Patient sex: M
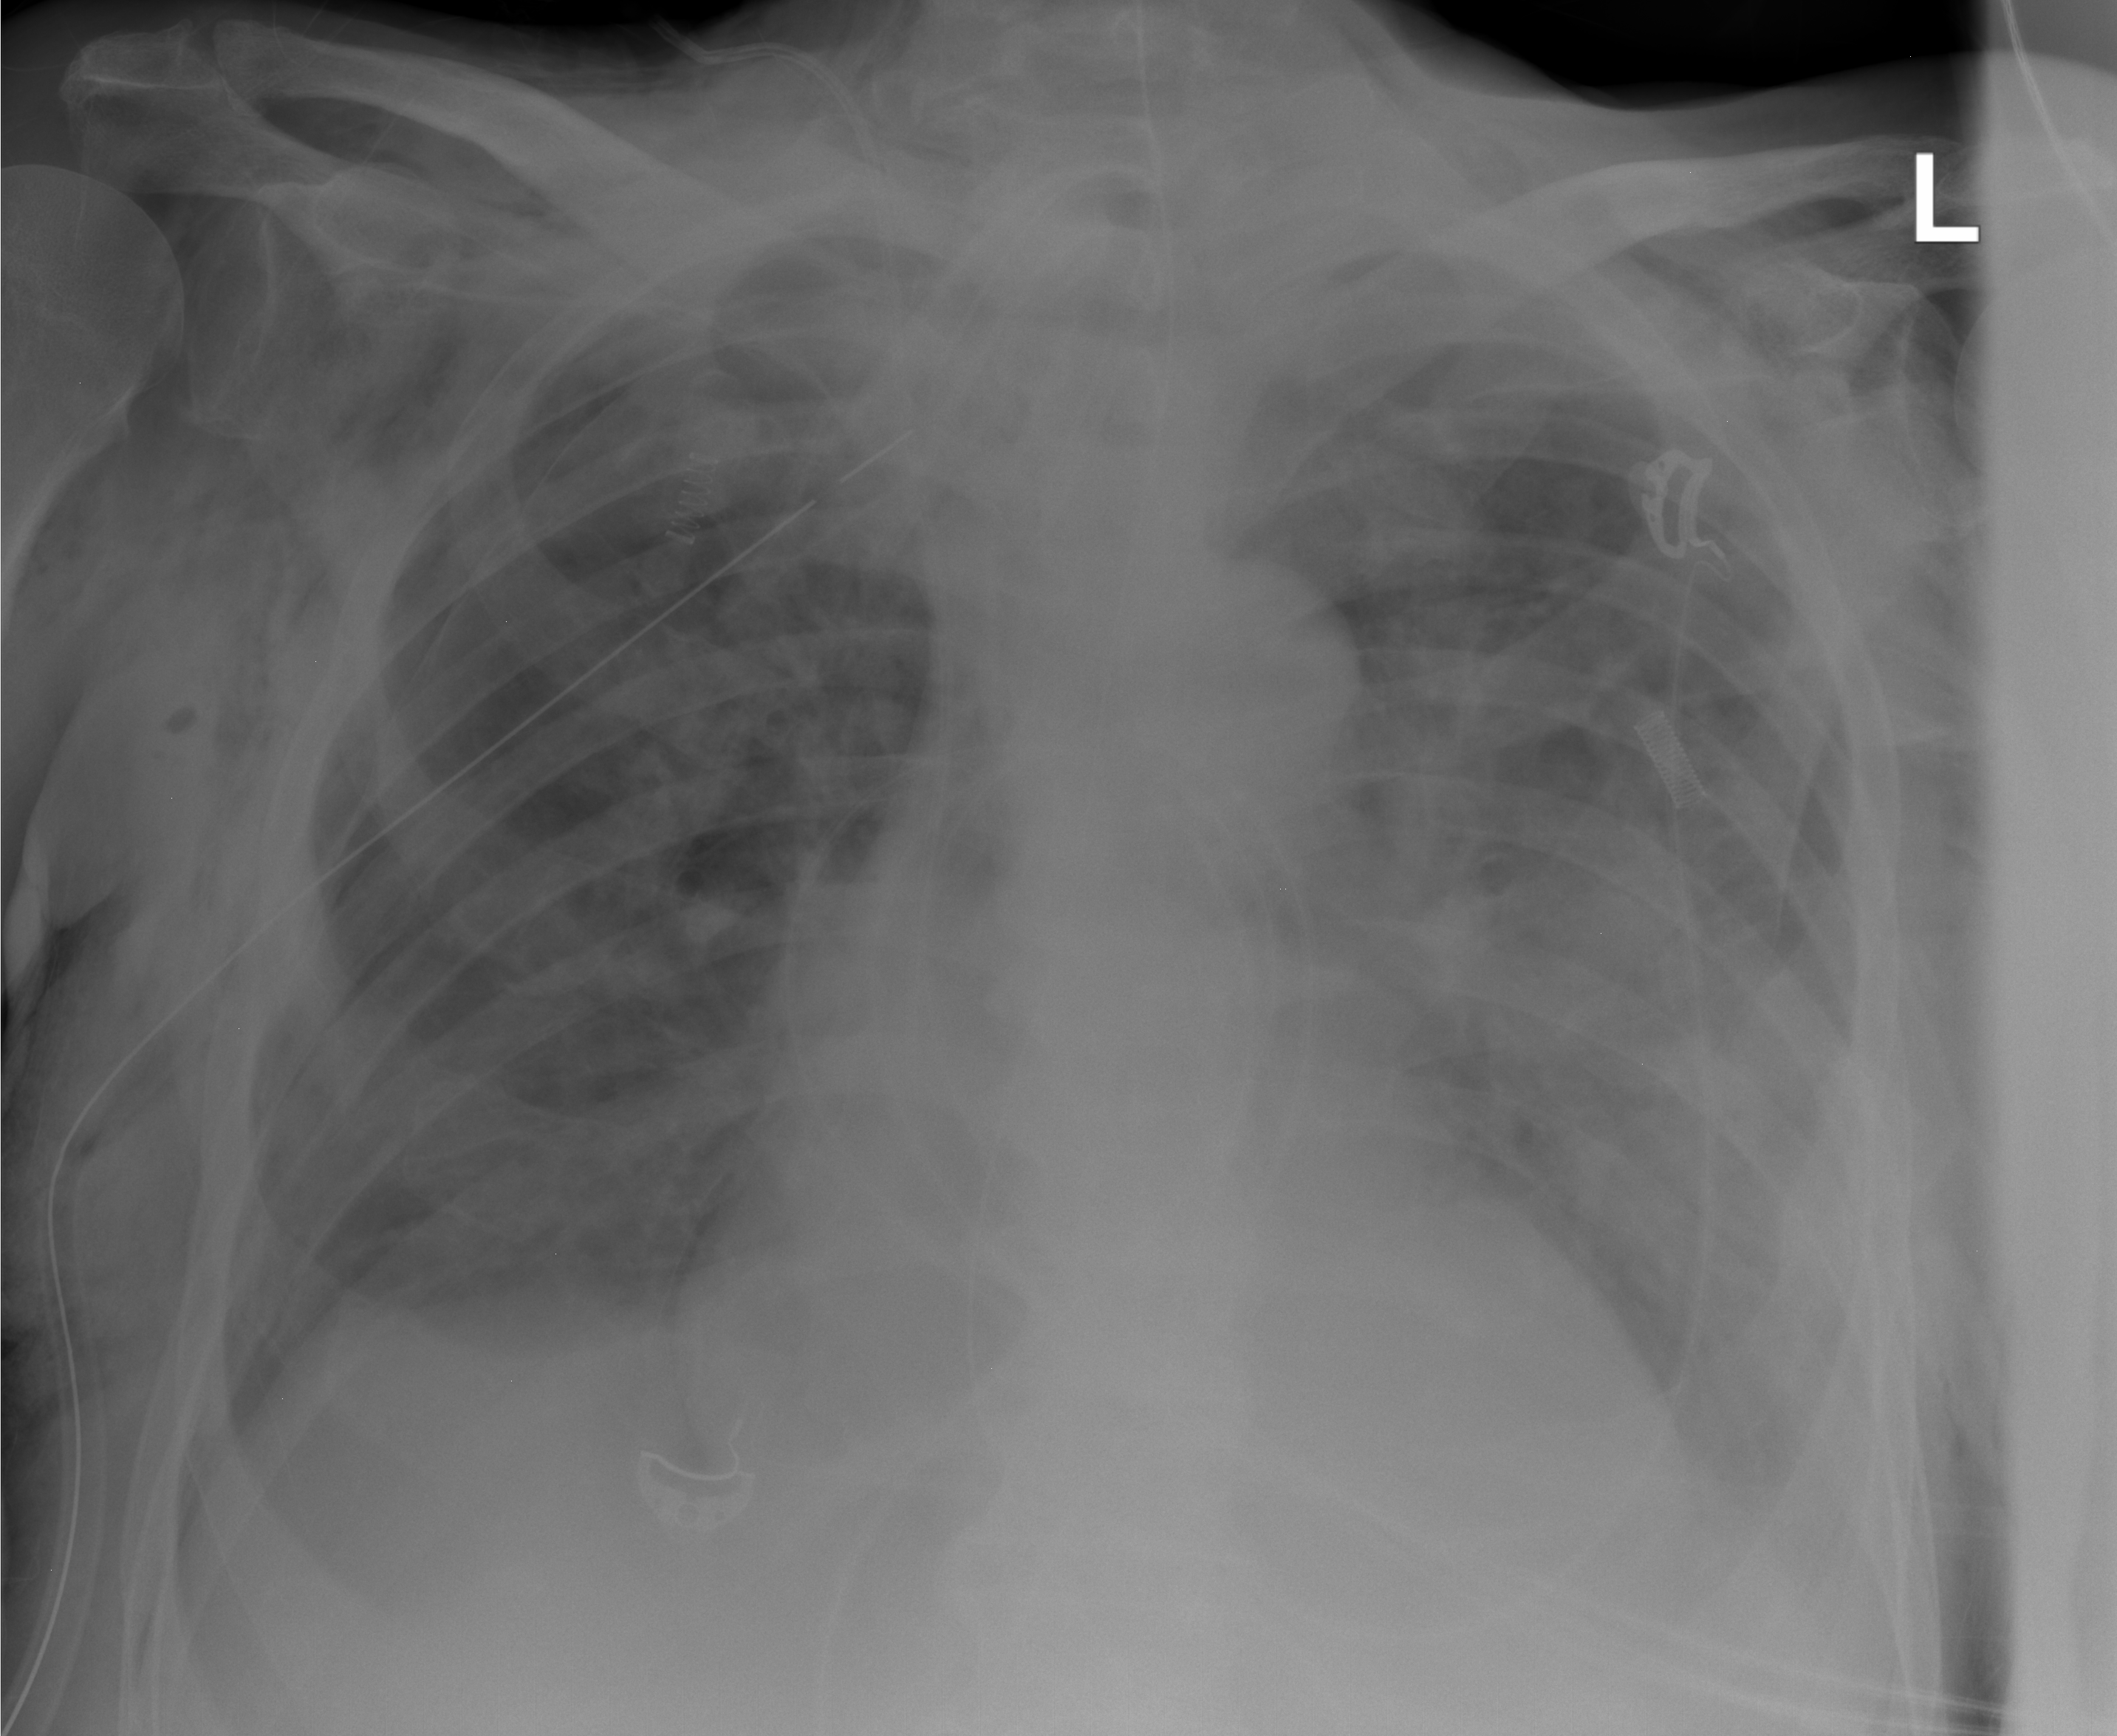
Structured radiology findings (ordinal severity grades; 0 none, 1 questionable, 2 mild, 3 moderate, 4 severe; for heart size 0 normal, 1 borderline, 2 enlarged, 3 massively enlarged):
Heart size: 2
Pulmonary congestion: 0
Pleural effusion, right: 1
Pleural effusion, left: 2
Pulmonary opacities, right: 0
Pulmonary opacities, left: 0
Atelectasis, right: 2
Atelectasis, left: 3